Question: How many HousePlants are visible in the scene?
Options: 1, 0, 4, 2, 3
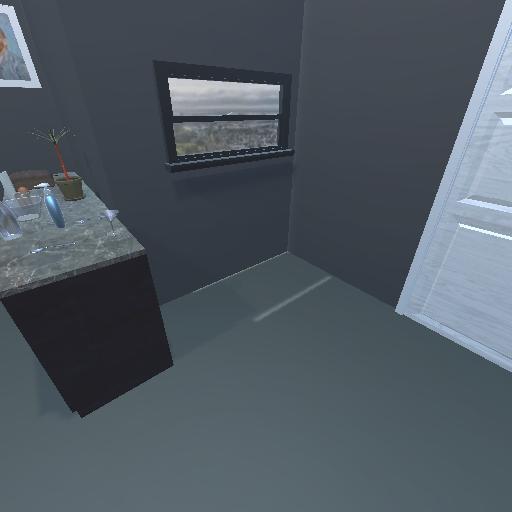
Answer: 1